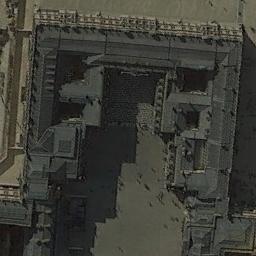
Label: palace